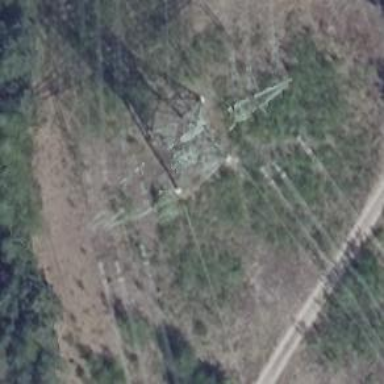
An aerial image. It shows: Three cables of power line.